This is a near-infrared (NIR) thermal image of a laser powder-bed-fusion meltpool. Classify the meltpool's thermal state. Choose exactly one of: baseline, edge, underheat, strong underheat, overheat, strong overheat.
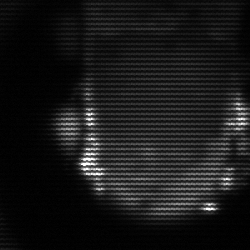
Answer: baseline